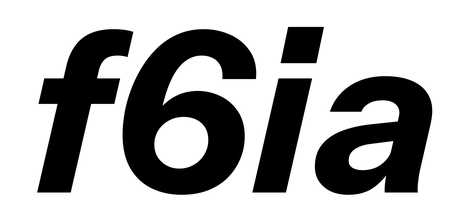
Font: InstrumentSans-Italic_Bold_Italic